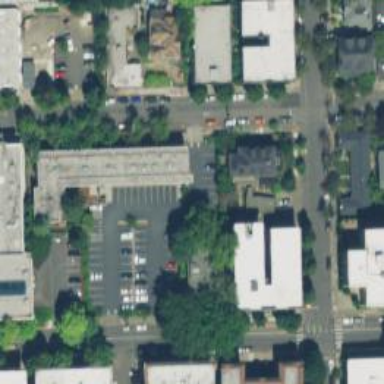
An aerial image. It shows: Parking area with surface.